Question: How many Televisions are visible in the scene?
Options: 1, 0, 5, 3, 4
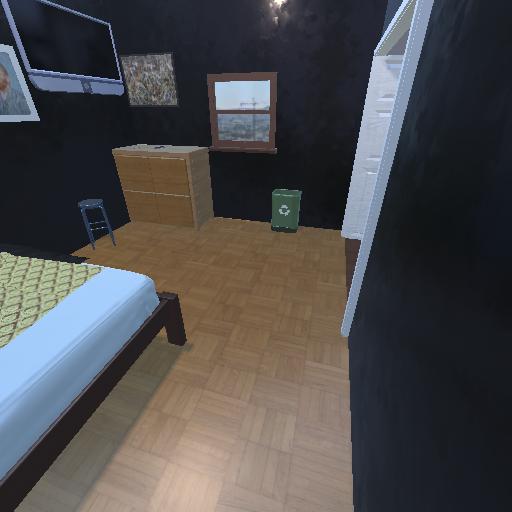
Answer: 1